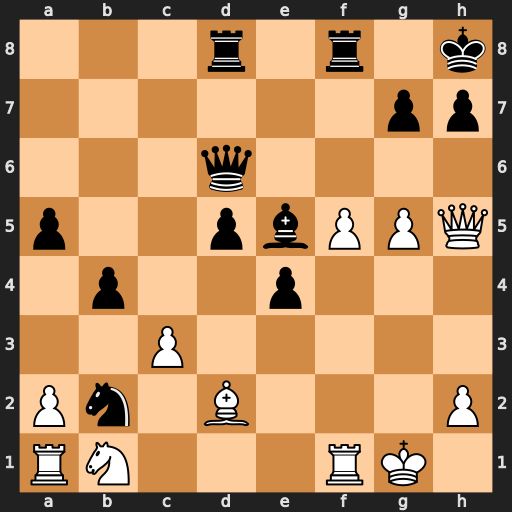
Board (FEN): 3r1r1k/6pp/3q4/p2pbPPQ/1p2p3/2P5/Pn1B3P/RN3RK1
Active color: w
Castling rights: -
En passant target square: -
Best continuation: g6 h6 Bxh6